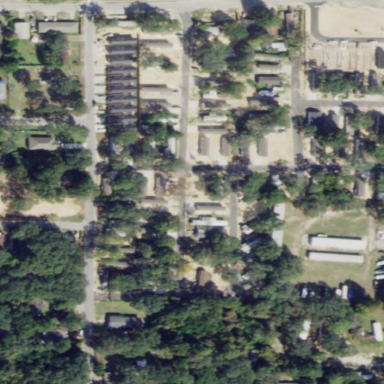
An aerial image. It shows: Residential area known as trailer park.